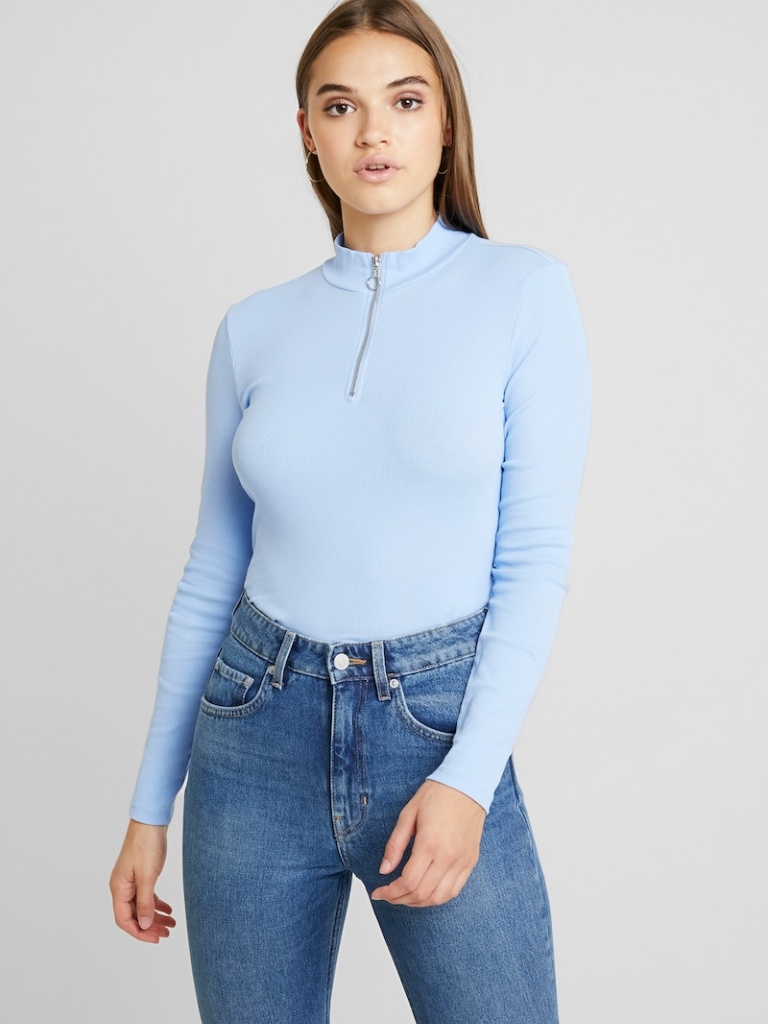
knit tight a long-sleeved with the sleeves down hip length Fully Tucked in turtleneck sweater